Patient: sex F, age 36
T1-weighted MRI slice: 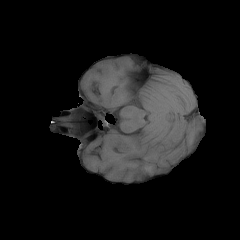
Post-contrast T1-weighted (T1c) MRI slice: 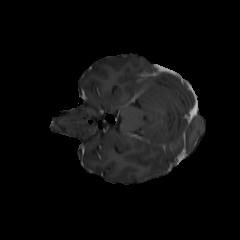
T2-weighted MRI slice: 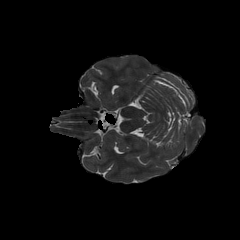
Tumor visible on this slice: no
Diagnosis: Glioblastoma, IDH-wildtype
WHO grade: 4